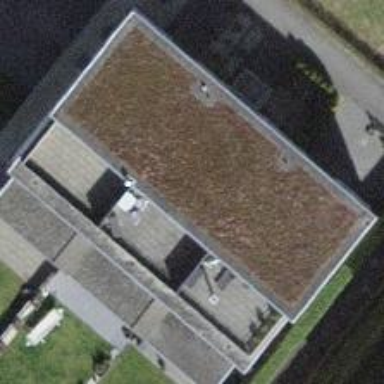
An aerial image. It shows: Building with flat roof. The building has multiple parts.